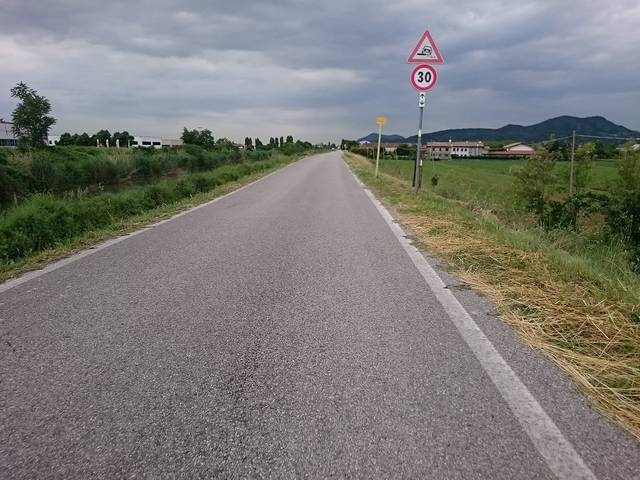
Region: Italy
Coordinates: 45.329, 11.816